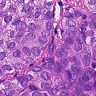
Metastatic tissue present: yes